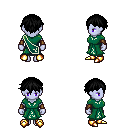
a pixel art fantasy rpg character, female body template, dark elf, purple skin, sash dress, teal pants, black short bangs hairstyle, leather bracers, gold boots, four views (front, back, left, right), 2x2 character sprite sheet, small pixel art, hard edges, no anti-aliasing